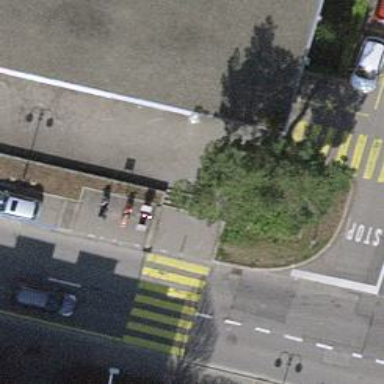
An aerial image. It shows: Post box.